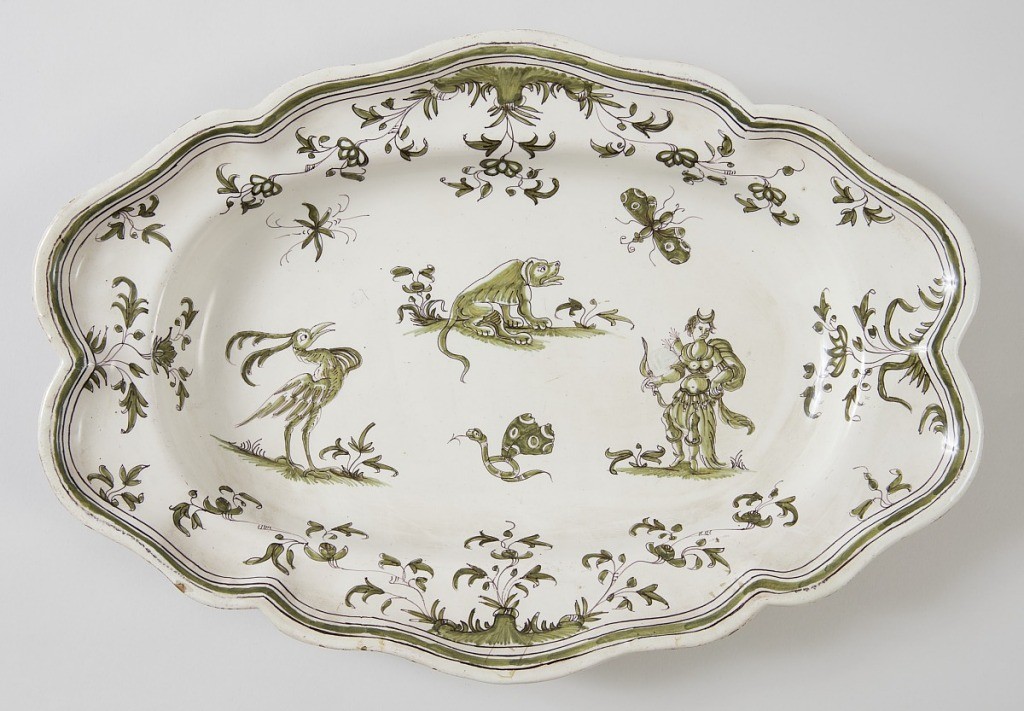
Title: Platter
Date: ca. 1745
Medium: Tin-glazed earthenware
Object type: platter
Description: Oval platter with scalloped edges. Monochrome green decoration shows flora and fauna with a standing figure, dog, a plumed bird, and two flying insects at center.